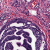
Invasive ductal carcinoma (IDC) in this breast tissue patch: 0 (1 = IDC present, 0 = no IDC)